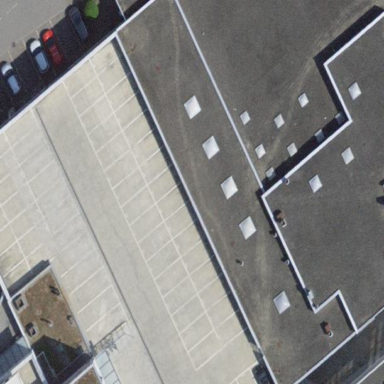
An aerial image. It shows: Car shop building.